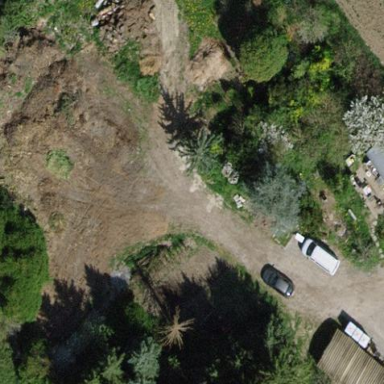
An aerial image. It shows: Plant nursery.